Question: I'm crafting code to implement this algorithm:

However, I'm getting this error, even with MathContext(1000):
'''
Exception in thread "main" java.lang.ArithmeticException: Non-terminating decimal expansion; no exact representable decimal result.
at java.math.BigDecimal.divide(BigDecimal.java:1603)
at picalculator.PiCalculator.calculatePi(PiCalculator.java:59)
at picalculator.PiCalculator.main(PiCalculator.java:25)
Java Result: 1
'''
While using this method:
'''
public static void calculatePi() {
BigInteger firstFactorial;
BigInteger secondFactorial;
BigInteger firstMultiplication;
BigInteger firstExponent;
BigInteger secondExponent;
int firstNumber = 1103;
BigInteger firstAddition;
BigDecimal currentPi = BigDecimal.ONE;
BigDecimal pi = BigDecimal.ONE;
BigDecimal one = BigDecimal.ONE;
int secondNumber = 2;
double thirdNumber = Math.sqrt(2.0);
int fourthNumber = 9801;
BigDecimal prefix = BigDecimal.ONE;
for(int i=1;i<4;i++){
firstFactorial = factorial(4*i);
secondFactorial = factorial(i);
firstMultiplication = BigInteger.valueOf(26390*i);
firstExponent = exponent(secondFactorial, 4);
secondExponent = exponent(BigInteger.valueOf(396),4*i);
firstAddition = BigInteger.valueOf(firstNumber).add(firstMultiplication);
currentPi = currentPi.add(new BigDecimal(firstFactorial.multiply(firstAddition)).divide(new BigDecimal(firstExponent.multiply(secondExponent)), new MathContext(10000)));
}
prefix =new BigDecimal(secondNumber*thirdNumber);
prefix = prefix.divide(new BigDecimal(fourthNumber), new MathContext(1000));
currentPi = currentPi.multiply(prefix, new MathContext(1000));
pi = one.divide(currentPi);
System.out.println("Pi is: " + pi);
return;
}
'''
I have proven that factorial(a); and exponent(a,b) return the factorial of a and the result of a^b respectively, accurately.
Does anyone know how to fix this?
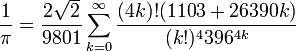
Answer: You need
'''
pi = one.divide(currentPi, new MathContext(1000));
'''
Since the result is almost certainly a repeating decimal.
Consider
'''
BigDecimal a = new BigDecimal("4");
BigDecimal b = new BigDecimal("3");
BigDecimal c = a.divide(b) // java.lang.ArithmeticException: Non-terminating decimal expansion
BigDecimal c = a.divide(b, new MathContext(10)); // No exception
'''